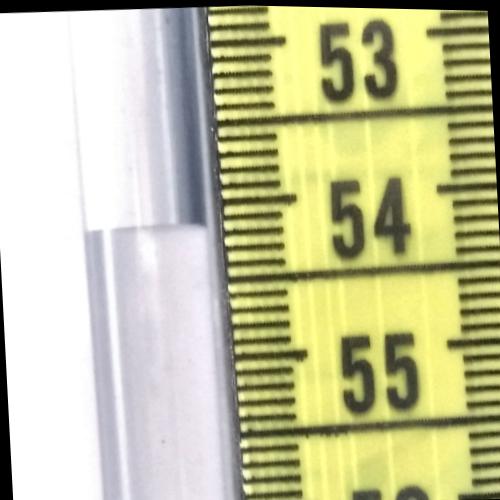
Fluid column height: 54.1 cm